Field crop: maize
Growth stage: 2
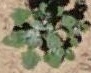
Species: chenopodium